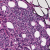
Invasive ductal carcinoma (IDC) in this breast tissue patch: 0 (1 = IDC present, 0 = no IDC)